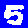
Digit: 5